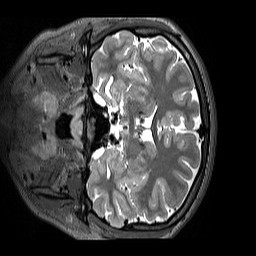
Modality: T2w
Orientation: coronal
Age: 12
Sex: female
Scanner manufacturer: siemens
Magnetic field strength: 3 T
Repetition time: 3.2 s
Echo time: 0.408 s